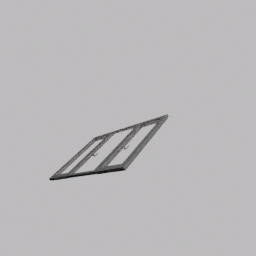
Label: architecture